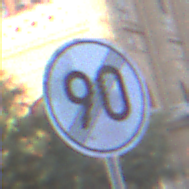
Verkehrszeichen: EndeGeschwindigkeit90
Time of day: SunriseSunset
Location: Outdoor (Urban)
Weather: PartlyCloudy
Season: NotSpecified
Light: Natural